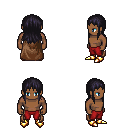
a pixel art fantasy rpg character, male body template, human, dark skin, brown cape, red pants, raven unkempt hairstyle, gold boots, four views (front, back, left, right), 2x2 character sprite sheet, small pixel art, hard edges, no anti-aliasing